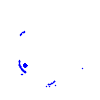
Particle: pion